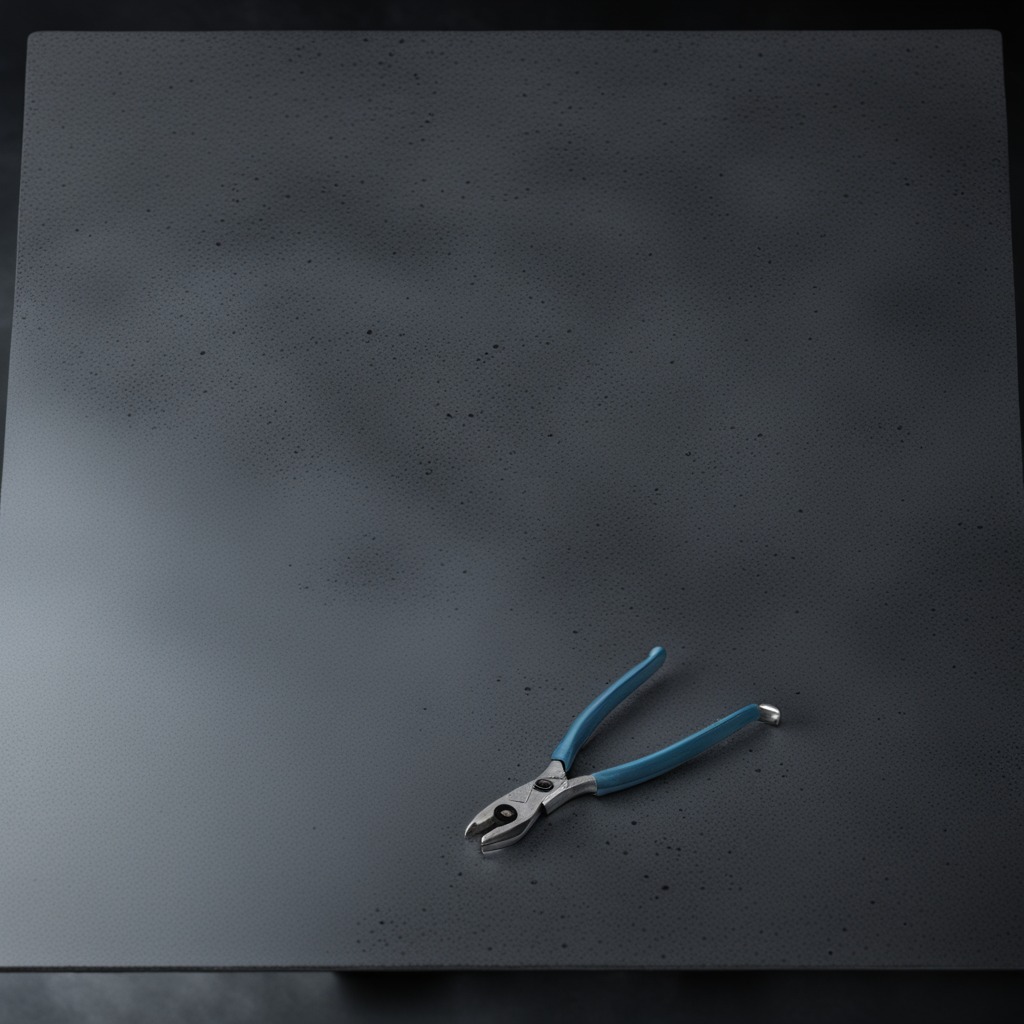
A plier is lying on a clean granite table inside a workshop at night dim ambient light soft shadows worn but